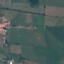
Land use / land cover class: Pasture